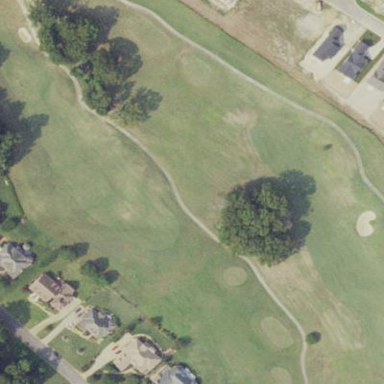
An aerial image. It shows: Rough grass area on golf course.